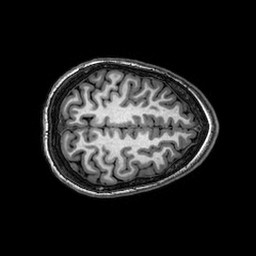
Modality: T1w
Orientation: axial
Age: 20
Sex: female